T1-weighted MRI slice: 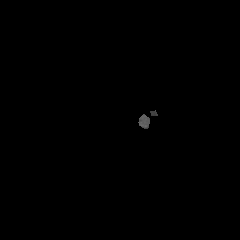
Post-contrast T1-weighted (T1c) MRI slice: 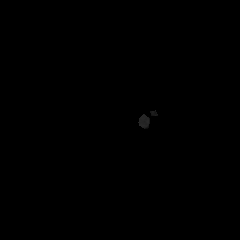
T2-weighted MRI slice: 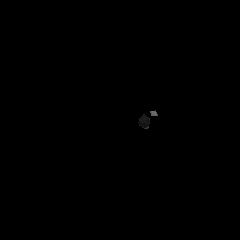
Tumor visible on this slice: no